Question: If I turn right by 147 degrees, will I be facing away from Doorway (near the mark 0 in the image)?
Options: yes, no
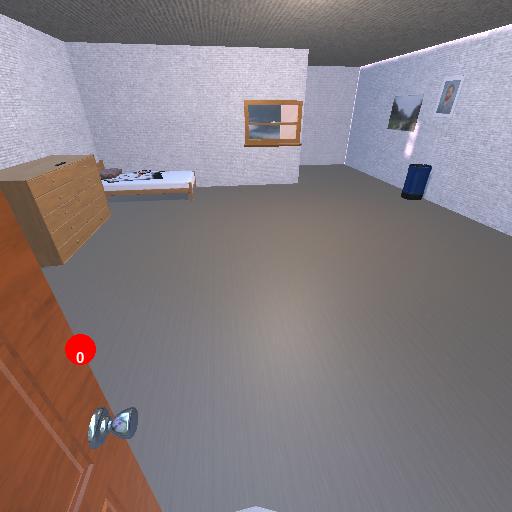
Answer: yes